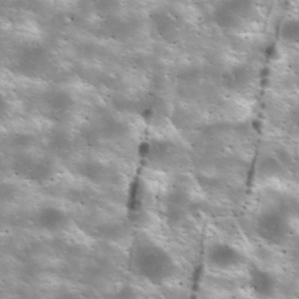
Label: non_frost